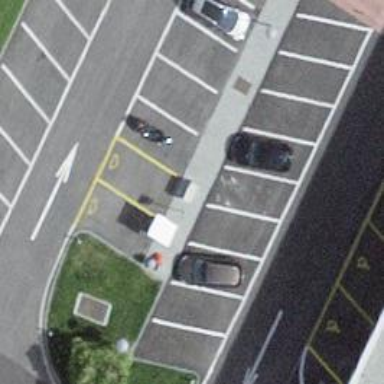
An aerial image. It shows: Charging station.